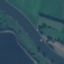
Land use / land cover class: River